Question: Is there anyone who experienced with the scrollviewer component in WPF? I have a basic selection zoom, and the problem is that it does not scroll to the right place.
Output, trying to zoom the flower:

Actually, the 'RectangleZoom' (see bellow) method scales the picture, but it does not focus it on the specified rectangle, but always in the same position... I believe there is a way to scroll to that position, but till now, any success....
Here is my code:
XAML:
'''
<Window x:Class="WpfApplication3.MainWindow"
xmlns="http://schemas.microsoft.com/winfx/2006/xaml/presentation"
xmlns:x="http://schemas.microsoft.com/winfx/2006/xaml"
Title="MainWindow" Height="350" Width="525">
<ScrollViewer x:Name="scrollViewer"
HorizontalScrollBarVisibility="Auto">
<Canvas Height="200" Name="mainCanvas" Width="400"
MouseLeftButtonDown="mainCanvas_MouseLeftButtonDown"
MouseLeftButtonUp="mainCanvas_MouseLeftButtonUp"
MouseMove="mainCanvas_MouseMove">
<Canvas.Background>
<ImageBrush ImageSource="/WpfApplication3;component/Images/natural-doodle.jpg"/>
</Canvas.Background>
<Canvas.LayoutTransform>
<TransformGroup>
<ScaleTransform x:Name="scaleTransform"/>
</TransformGroup>
</Canvas.LayoutTransform>
</Canvas>
</ScrollViewer>
</Window>
'''
Code behind:
'''
public partial class MainWindow : Window
{
private Point startPoint;
private Point endPoint;
private Shape rubberBand;
public MainWindow()
{
InitializeComponent();
}
private void mainCanvas_MouseLeftButtonDown(object sender, MouseButtonEventArgs e)
{
if (!mainCanvas.IsMouseCaptured)
{
startPoint = e.GetPosition(mainCanvas);
Mouse.Capture(mainCanvas);
}
}
private void mainCanvas_MouseLeftButtonUp(object sender, MouseButtonEventArgs e)
{
if (mainCanvas.IsMouseCaptured)
{
if (rubberBand != null)
{
this.RectangleZoom(
Canvas.GetLeft(rubberBand),
Canvas.GetTop(rubberBand),
rubberBand.Width,
rubberBand.Height);
mainCanvas.Children.Remove(rubberBand);
rubberBand = null;
mainCanvas.ReleaseMouseCapture();
}
}
}
private void mainCanvas_MouseMove(object sender, MouseEventArgs e)
{
if (mainCanvas.IsMouseCaptured)
{
endPoint = e.GetPosition(mainCanvas);
if (rubberBand == null)
{
rubberBand = new Rectangle();
rubberBand.Stroke = Brushes.Red;
rubberBand.StrokeDashArray = new DoubleCollection(new double[] { 4, 2 });
mainCanvas.Children.Add(rubberBand);
}
rubberBand.Width = Math.Abs(startPoint.X - endPoint.X);
rubberBand.Height = Math.Abs(startPoint.Y - endPoint.Y);
double left = Math.Min(startPoint.X, endPoint.X);
double top = Math.Min(startPoint.Y, endPoint.Y);
Canvas.SetLeft(rubberBand, left);
Canvas.SetTop(rubberBand, top);
}
}
private void RectangleZoom(double x, double y, double width, double height)
{
double rWidth = scrollViewer.ViewportWidth / width;
double rHeight = scrollViewer.ViewportHeight / height;
double rZoom = 1.0;
if (rWidth < rHeight)
rZoom = rWidth;
else
rZoom = rHeight;
scaleTransform.ScaleX = rZoom;
scaleTransform.ScaleY = rZoom;
}
}
'''
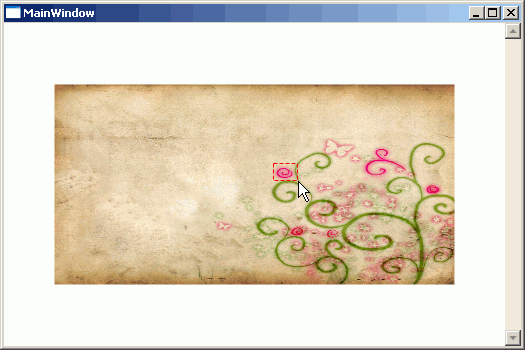
Answer: You got it all but three lines:
Add these to the bottom of your RetangleZoom method:
'''
Point newXY = scaleTransform.Transform(new Point(x, y));
scrollViewer.ScrollToHorizontalOffset(newXY.X);
scrollViewer.ScrollToVerticalOffset(newXY.Y);
'''